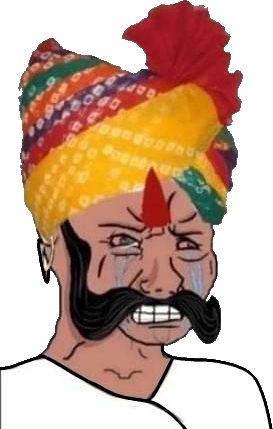
Label: 5_Crying_Wojak